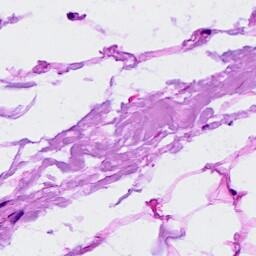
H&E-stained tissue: Breast